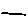
Label: line